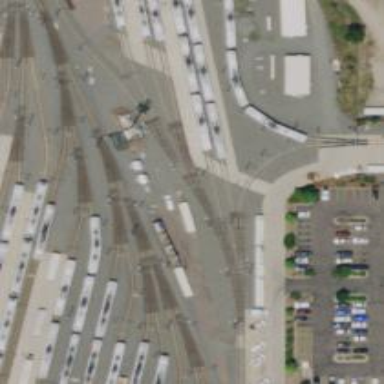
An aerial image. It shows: Light rail service yard with electrified contact lines.